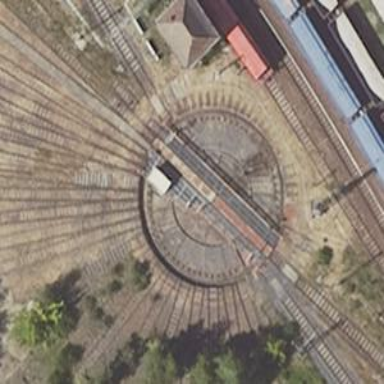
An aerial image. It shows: Railway yard.